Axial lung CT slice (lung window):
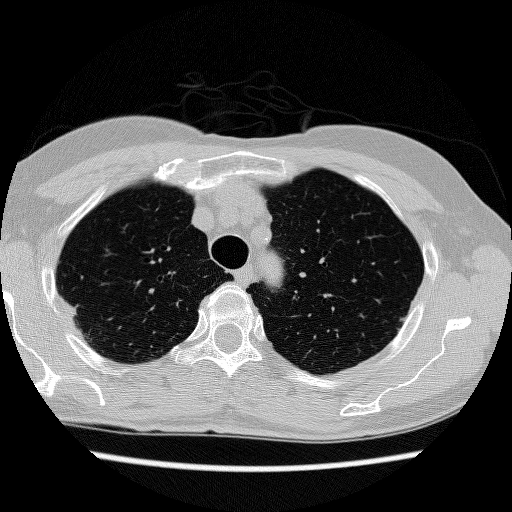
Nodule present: no